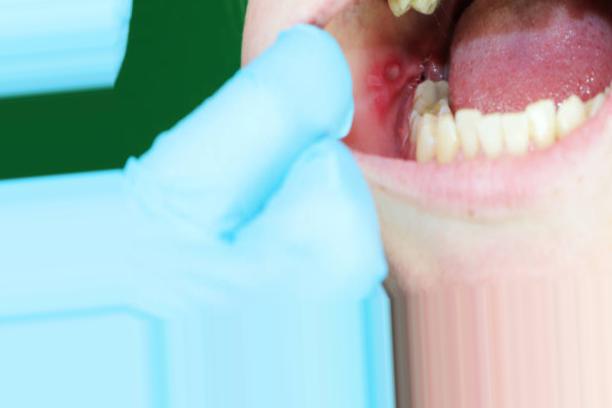
Condition: Mouth Ulcer